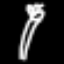
Label: palm tree